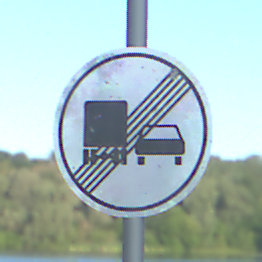
Verkehrszeichen: EndeUeberholverbotKraftfahrzeuge
Umgebung: Outdoor, Nature
Tageszeit: MorningAfternoon
Wetter: Clear
Licht: Natural
Jahreszeit: NotSpecified
Kontrast: HighContrast